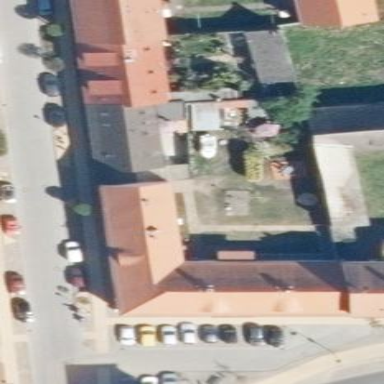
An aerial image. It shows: Building.